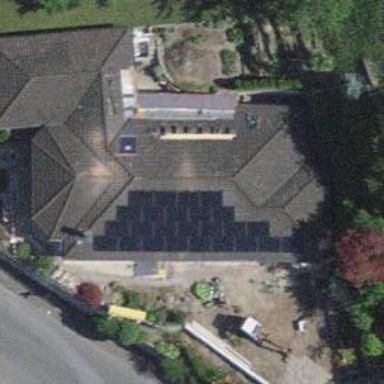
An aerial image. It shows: Solar power generator.